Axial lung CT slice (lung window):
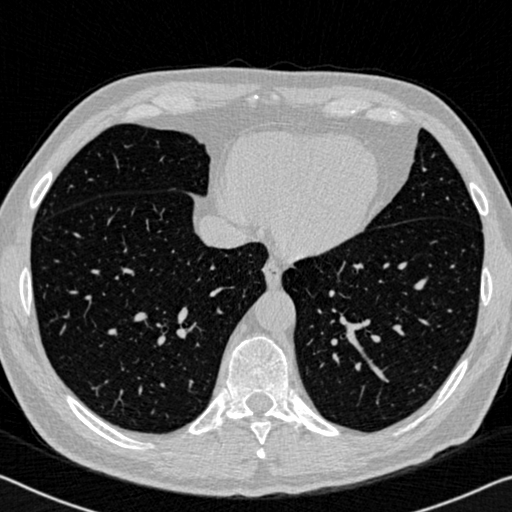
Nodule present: no